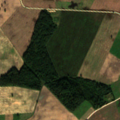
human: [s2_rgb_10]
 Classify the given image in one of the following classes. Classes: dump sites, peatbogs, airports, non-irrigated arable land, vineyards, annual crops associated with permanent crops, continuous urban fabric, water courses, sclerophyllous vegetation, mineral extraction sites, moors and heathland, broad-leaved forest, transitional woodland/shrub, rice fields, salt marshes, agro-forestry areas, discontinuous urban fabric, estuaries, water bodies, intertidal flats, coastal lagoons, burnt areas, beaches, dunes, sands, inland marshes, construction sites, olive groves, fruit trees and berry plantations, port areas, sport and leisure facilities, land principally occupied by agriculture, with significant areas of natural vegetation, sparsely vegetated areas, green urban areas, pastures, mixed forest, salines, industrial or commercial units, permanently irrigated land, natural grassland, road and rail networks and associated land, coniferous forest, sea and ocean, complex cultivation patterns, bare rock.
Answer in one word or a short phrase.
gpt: non-irrigated arable land, broad-leaved forest